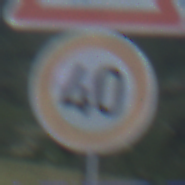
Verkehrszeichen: Geschwindigkeit40
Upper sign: DoppelkurveRechts
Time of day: Night
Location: Outdoor (Nature)
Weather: PartlyCloudy
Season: NotSpecified
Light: Natural